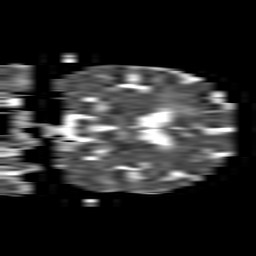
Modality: ADC
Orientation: coronal
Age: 64
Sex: female
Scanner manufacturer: philips
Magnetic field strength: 1.5 T
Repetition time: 3.136 s
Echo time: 0.06922 s